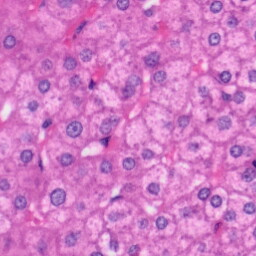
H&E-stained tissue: Liver